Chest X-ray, AP view. Patient: 35 years old, sex M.
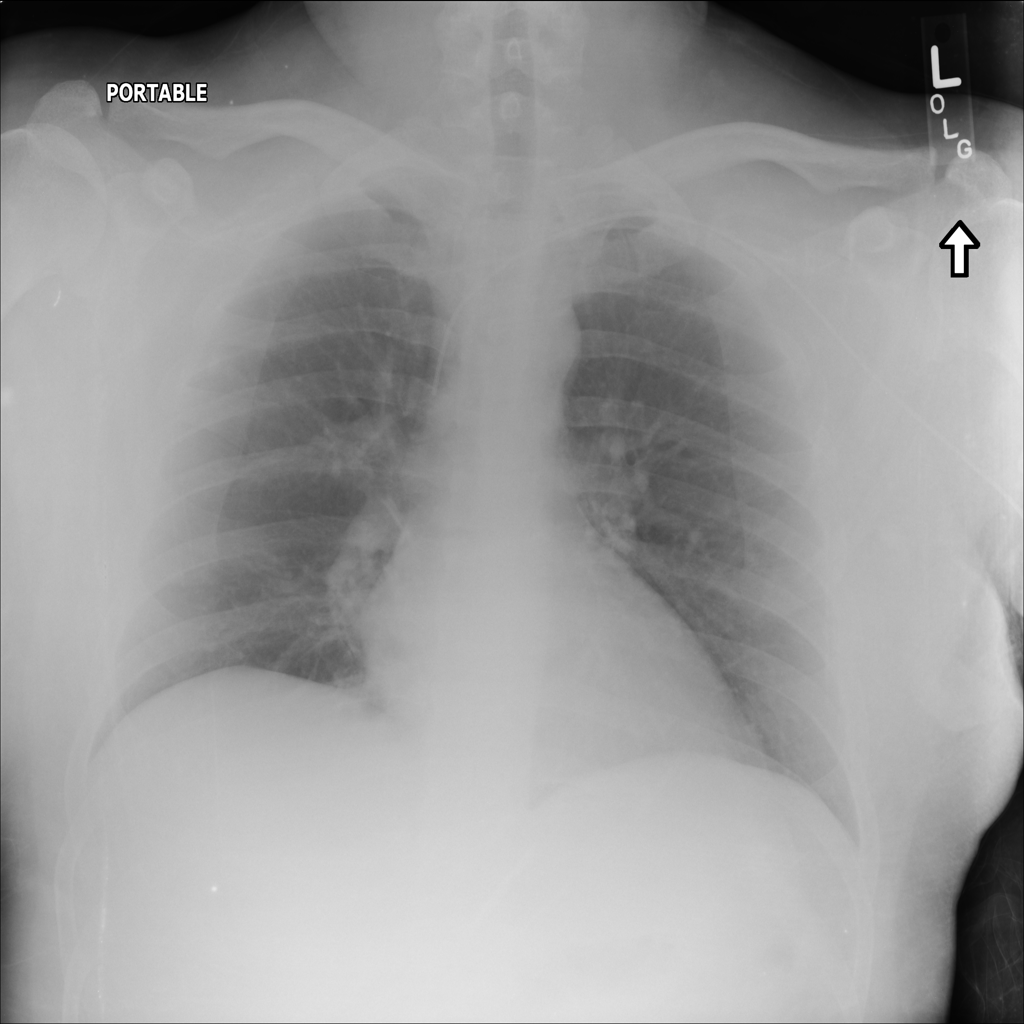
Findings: No Finding